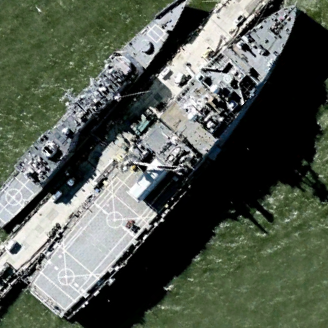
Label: combat